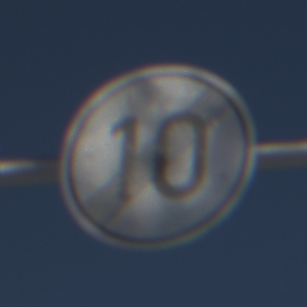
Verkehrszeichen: EndeGeschwindigkeit10
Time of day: MorningAfternoon
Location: Outdoor (Nature)
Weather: PartlyCloudy
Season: Winter
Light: Natural